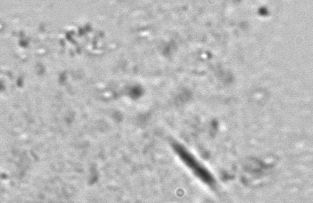
Label: Phaeocystis_debris